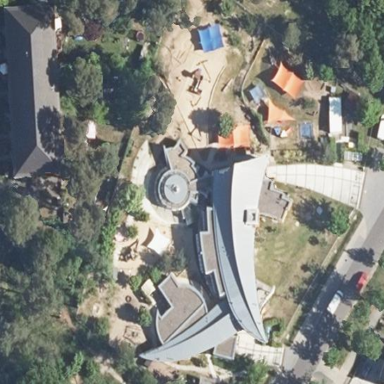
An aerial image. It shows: Kindergarten.